Question: Can anyone explain this?

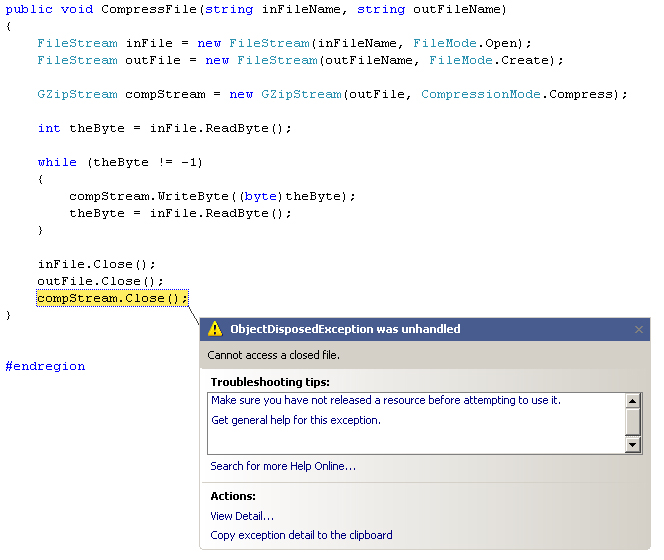
Answer: when you close the GZip stream, it's closes the underlying file stream, the exception is thrown because you already closed the file stream. you don't need to close both of them, just close the gzip stream